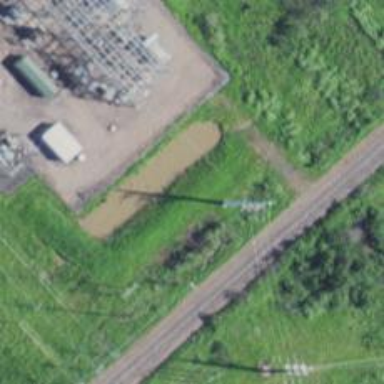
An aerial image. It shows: Power tower.